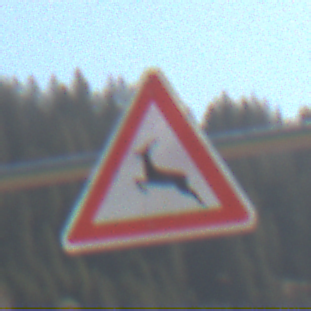
Verkehrszeichen: WildwechselRechts
Umgebung: Outdoor, Nature
Tageszeit: Midday
Wetter: PartlyCloudy
Licht: Natural
Jahreszeit: NotSpecified
Kontrast: HighContrast